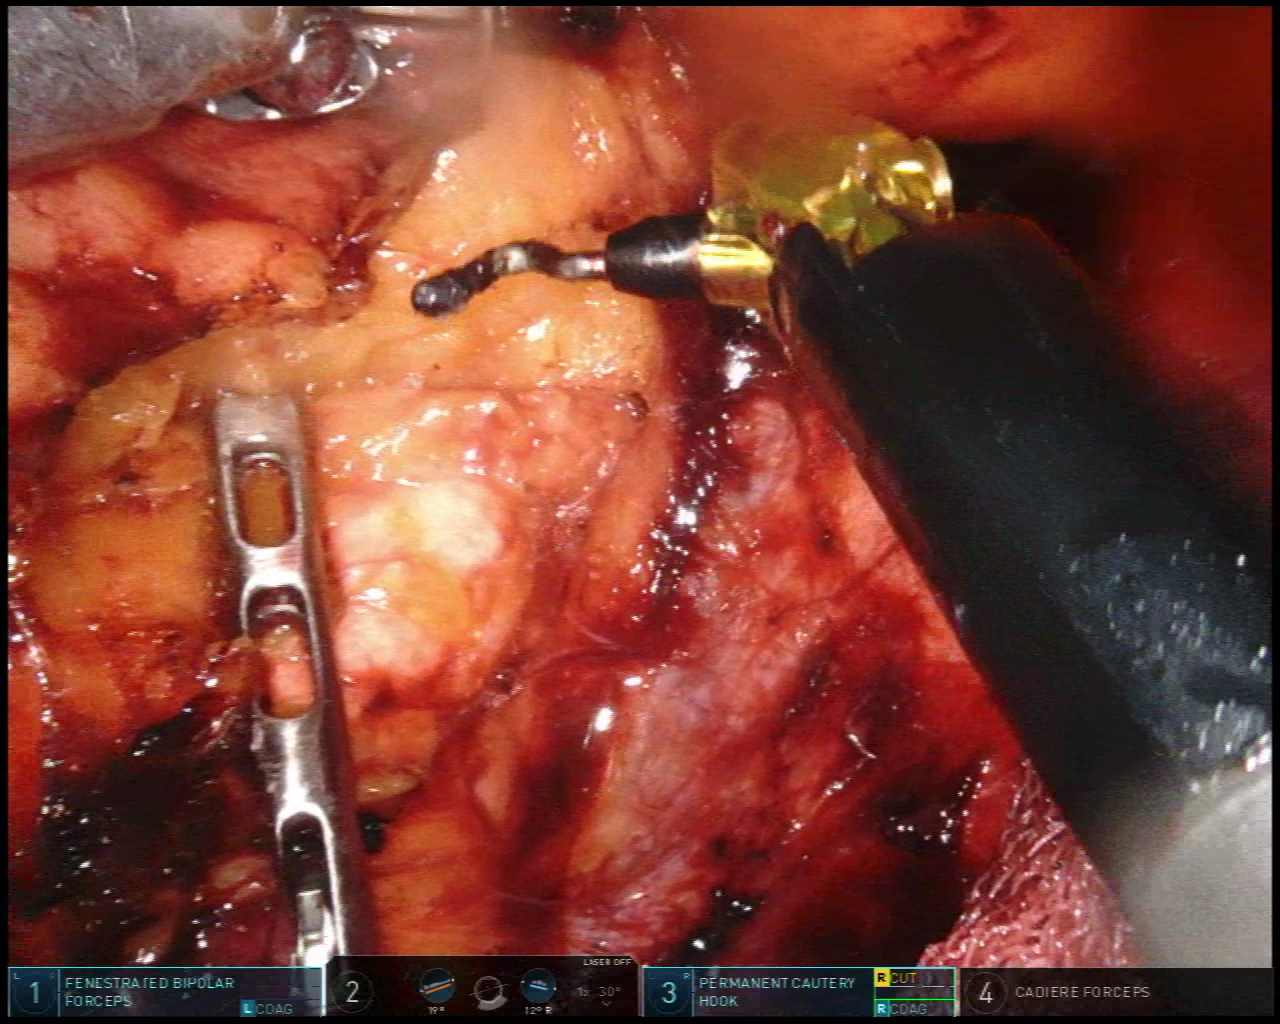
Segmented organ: pancreas
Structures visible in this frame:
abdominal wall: no
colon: no
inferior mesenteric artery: no
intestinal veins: no
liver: no
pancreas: yes
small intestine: no
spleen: no
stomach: no
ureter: no
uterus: no
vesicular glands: no